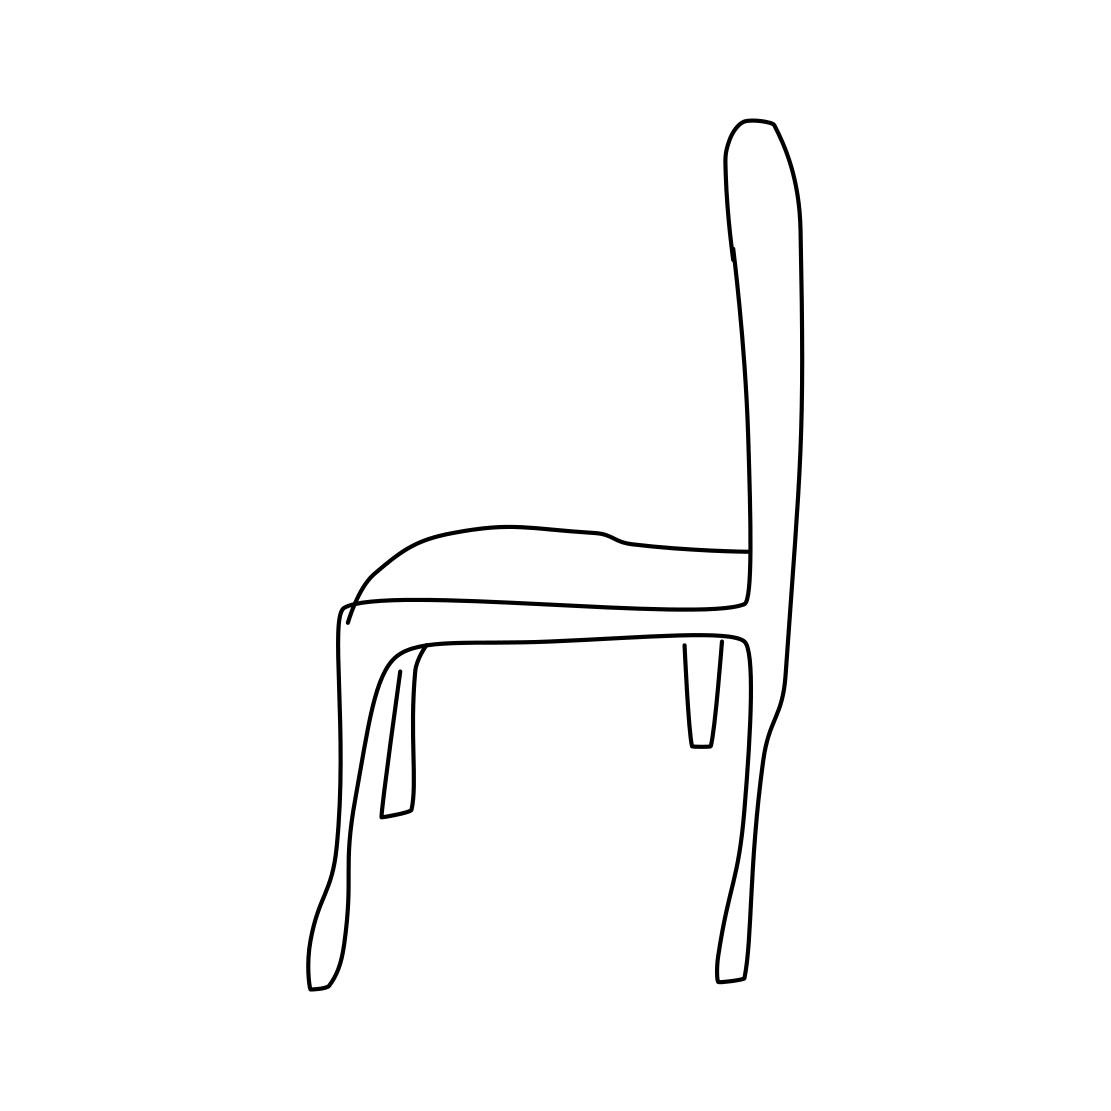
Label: chair